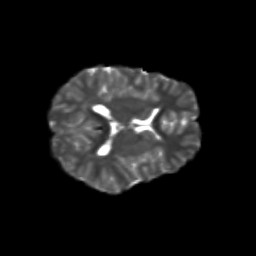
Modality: T2w
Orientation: axial
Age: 12
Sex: male
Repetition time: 9.512 s
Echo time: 0.089 s